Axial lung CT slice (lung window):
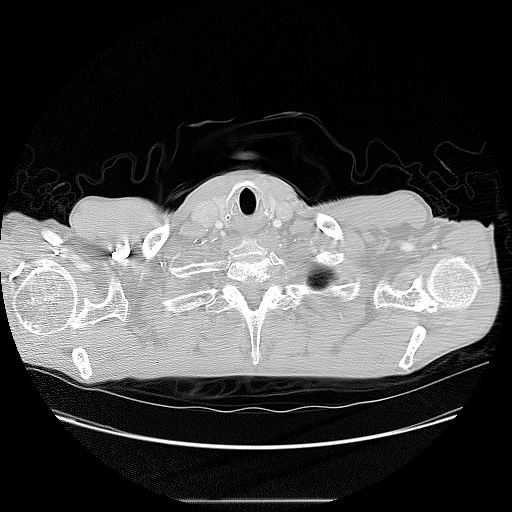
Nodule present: no